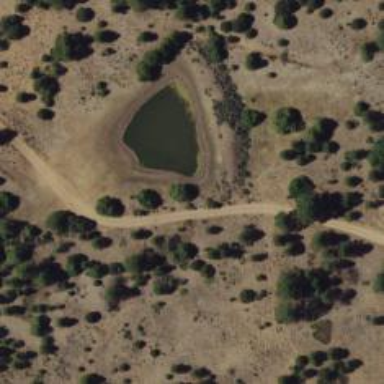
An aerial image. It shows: Reservoir area.